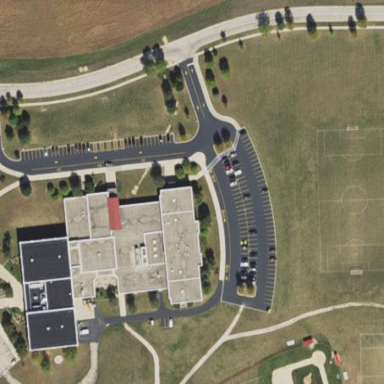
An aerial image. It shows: School building.